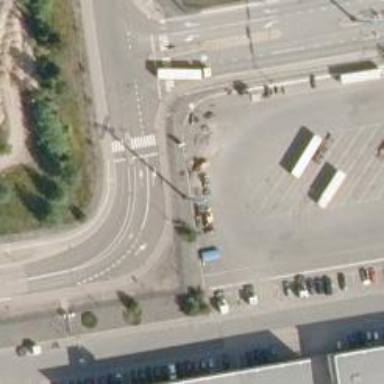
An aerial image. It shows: Crossing on asphalt cycleway.